Question: I have a test I am doing where I am testing the available dates that my website shows for the datepicker. The datepicker is supposed to make the next X business days available, and ignore weekends and holidays.
I was testing two scenarios, 1 that looks at pickup dates for people who place orders (on July 1st) and choose to pick up, where the next 5 business days(July 2nd, 3rd, 5th, 8th, and 9th) are available. I brute force tested it with the following rspec/capybara code and it passes no problem:
'''
find("#datepicker_").click
find(".ui-datepicker-group-first").should_not have_link("1")
find(".ui-datepicker-group-first").should have_link("2")
find(".ui-datepicker-group-first").should have_link("3")
find(".ui-datepicker-group-first").should_not have_link("4")
find(".ui-datepicker-group-first").should have_link("5")
find(".ui-datepicker-group-first").should_not have_link("6")
find(".ui-datepicker-group-first").should_not have_link("7")
find(".ui-datepicker-group-first").should have_link("8")
find(".ui-datepicker-group-first").should have_link("9")
find(".ui-datepicker-group-first").should_not have_link("10")
'''
The next test deals with shipping the item instead of picking up, so with a 5 day shipping time, the available dates should be the 3rd, 5th, 8th, 9th, 10th, 11th, 12th, 15th, and 16th. However, my test (same as above, but looking at range between 2nd-17th) is failing, even though the datepicker shows only the correct dates that I am expecting as available. For some reason, it's saying that the 2nd and 6th have links (i.e. selectable dates) when they clearly do not. An example of the error cna be seen below:
'''
Failures:
1) cart functionality should make the right delivery dates available in the cart
Failure/Error: find(".ui-datepicker-group-first").should_not have_link("2")
expected #has_link?("2") to return false, got true
# ./cart_functionality_spec.rb💯in 'block (2 levels) in <top (required)>
'''
I took a screenshot of what the browser looked like during the test when I froze the test with Pry right before it did the check with rpsec. The screenshot can be seen below

What's weird is that the July 4th, other weekends such as July 7th, and July 17th don't trigger this error. If I comment out the test for the 2nd and the 6th, the test passes. Does anyone know why this is happening?
I'm working with:
Capybara 2.1,
Rspec-rails 2.14.0
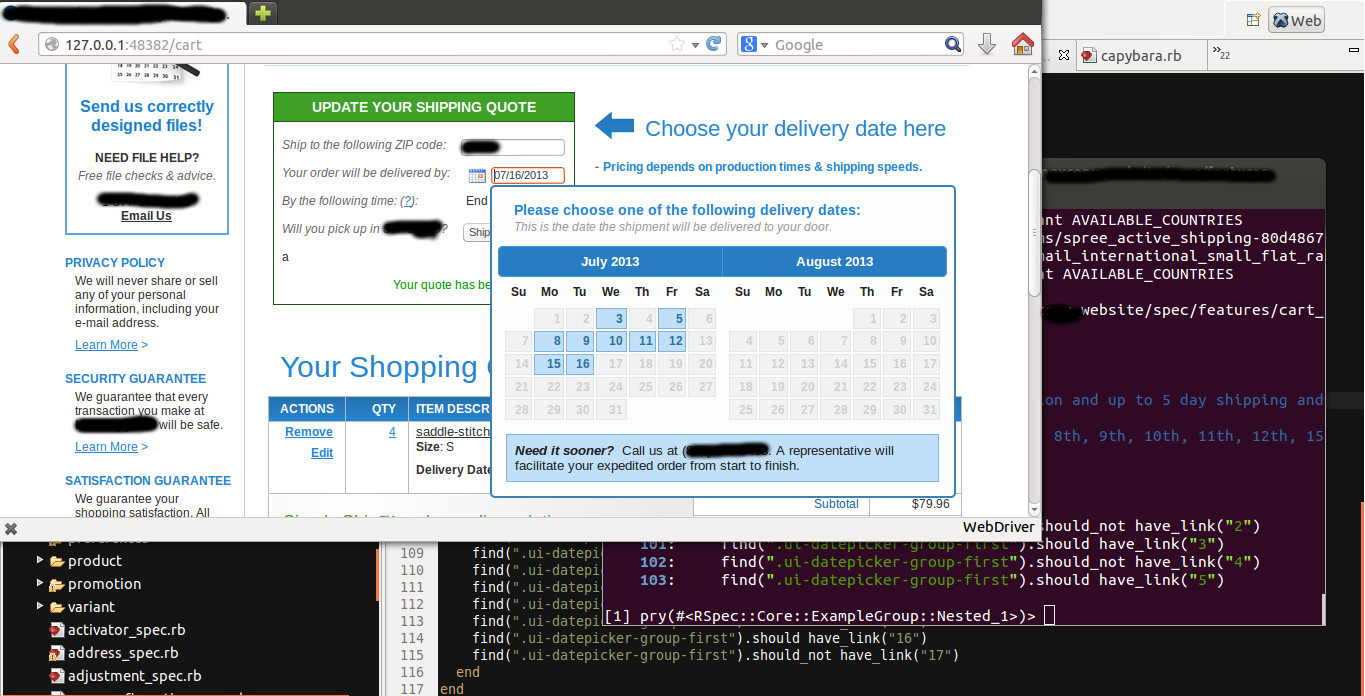
Answer: I found the issue. Since the 2nd wasnt a link and the 12th was a link, when i used the code
'''
find(".ui-datepicker-group-first").should_not have_link("2")
'''
It detected a link for the date "12". This same scenario happened for the 6th and 16th. I changed the test to:
'''
find(".ui-datepicker-group-first").should_not have_link(/^(2)$/)
'''
and that fixed the problem.